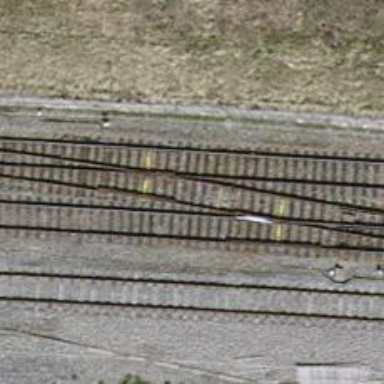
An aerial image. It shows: Single-track electrified railway with contact line.